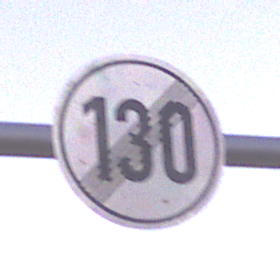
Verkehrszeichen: EndeGeschwindigkeit130
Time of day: Dawn
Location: Outdoor (RoadRail)
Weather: Clear
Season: NotSpecified
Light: Natural